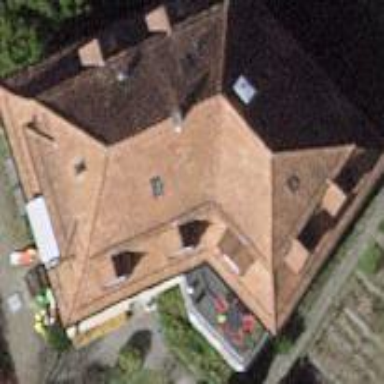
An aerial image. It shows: Building with hipped roof shape.